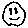
Label: smiley face